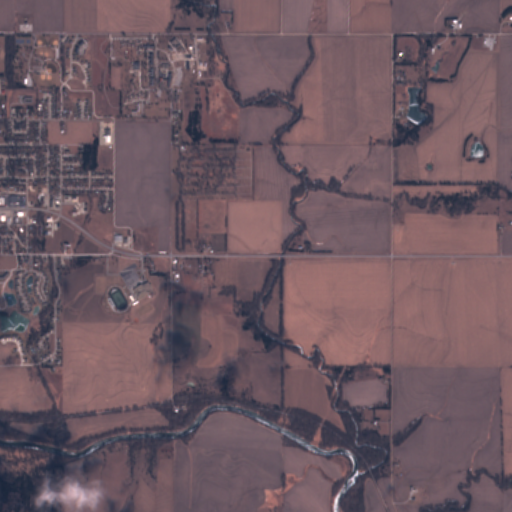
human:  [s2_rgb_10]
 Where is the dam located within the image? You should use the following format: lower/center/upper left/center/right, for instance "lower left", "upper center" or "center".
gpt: The dam is located in the center left of the image.
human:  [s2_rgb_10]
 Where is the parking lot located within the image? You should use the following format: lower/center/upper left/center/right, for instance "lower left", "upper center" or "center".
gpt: The parking lot is located in the upper left of the image.
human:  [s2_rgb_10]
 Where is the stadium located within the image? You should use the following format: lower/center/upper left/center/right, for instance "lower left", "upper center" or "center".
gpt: The stadium is located in the center left of the image.
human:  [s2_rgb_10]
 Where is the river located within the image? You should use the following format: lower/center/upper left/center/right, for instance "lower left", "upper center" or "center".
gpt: The river is located in the lower of the image.
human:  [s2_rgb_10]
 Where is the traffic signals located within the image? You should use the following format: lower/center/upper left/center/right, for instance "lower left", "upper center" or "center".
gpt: The traffic signals is located in the center left of the image.
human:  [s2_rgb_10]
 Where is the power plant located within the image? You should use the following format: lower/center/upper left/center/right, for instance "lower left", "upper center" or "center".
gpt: There is no power plant in the image.